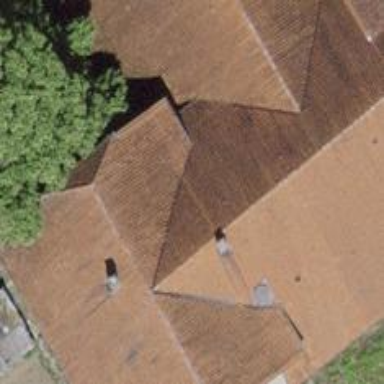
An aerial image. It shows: Farm building.